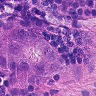
Metastatic tissue present: yes